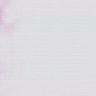
Metastatic tissue present: no